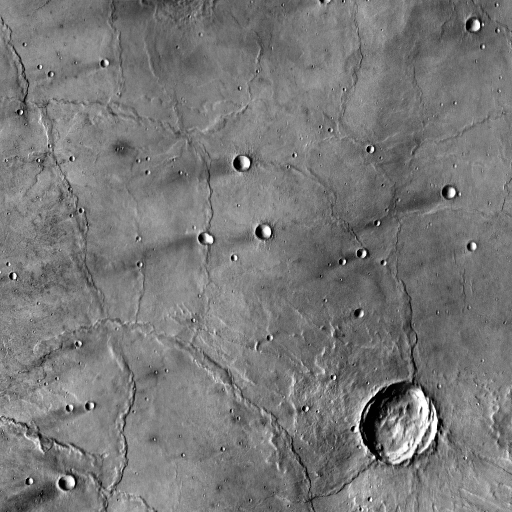
Crater classes present: Background, Other, Layered